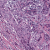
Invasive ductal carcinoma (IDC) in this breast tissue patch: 1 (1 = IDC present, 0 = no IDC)